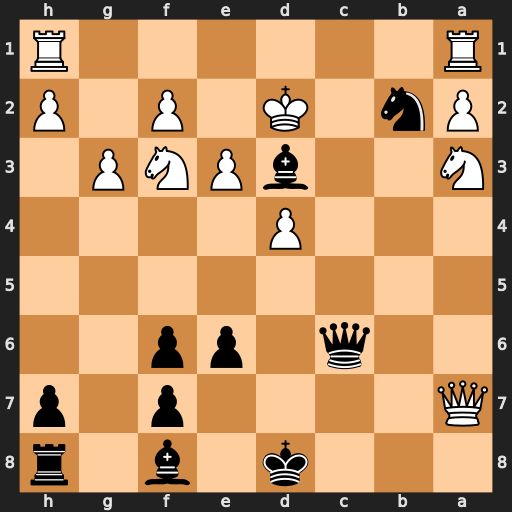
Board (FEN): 3k1b1r/Q4p1p/2q1pp2/8/3P4/N2bPNP1/Pn1K1P1P/R6R
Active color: b
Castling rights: -
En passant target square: -
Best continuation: Bb4#